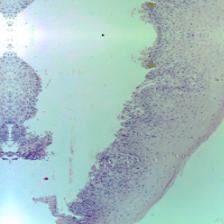
Diagnosis: Normal